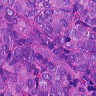
Metastatic tissue present: yes